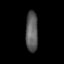
Tissue: lung
Cell type: Others
Senescence score: 0.2263
Nuclear area (px): 487
Mean DAPI intensity: 91.454